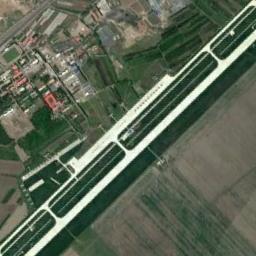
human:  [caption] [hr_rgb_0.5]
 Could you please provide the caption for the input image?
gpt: Many buildings and the farmland are on the two side of an airport .

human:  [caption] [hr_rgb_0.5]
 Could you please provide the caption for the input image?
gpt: A complex airport with many runways and buildings is surrounded by a residential area and green farmland .

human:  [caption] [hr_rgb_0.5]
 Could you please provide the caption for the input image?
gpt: An airport with two parallel runways on the farmland and some buildings arranged neatly beside .

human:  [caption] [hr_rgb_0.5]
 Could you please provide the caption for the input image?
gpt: The lawn is divided into many rectangular areas by runways .

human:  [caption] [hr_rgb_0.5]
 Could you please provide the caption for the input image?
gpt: The runway of the airport is surrounded by grass .